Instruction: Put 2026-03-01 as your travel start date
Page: home
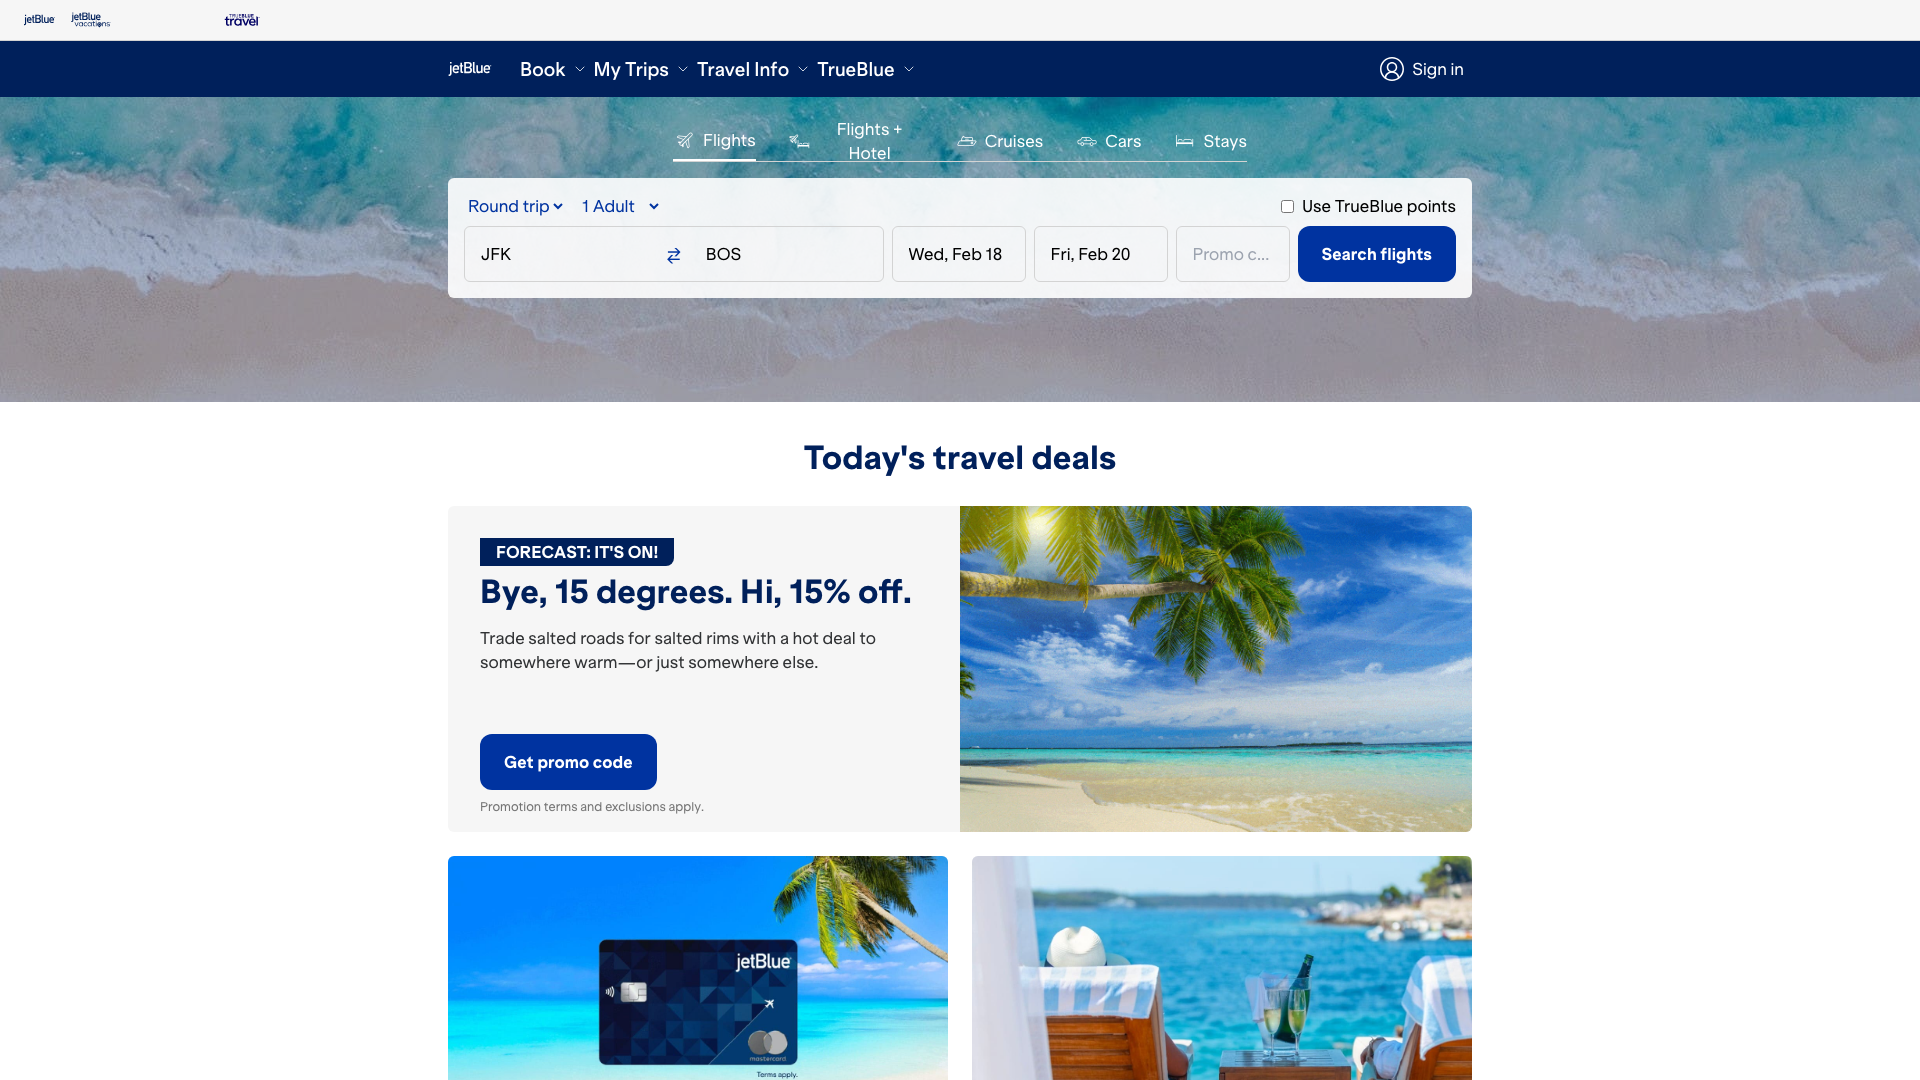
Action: type